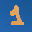
Label: 1